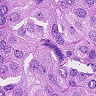
Metastatic tissue present: yes